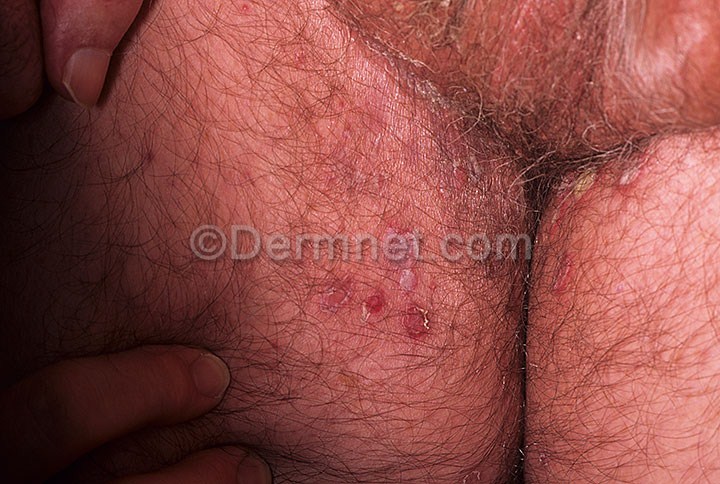
Disease: Tinea Ringworm Candidiasis and other Fungal Infections